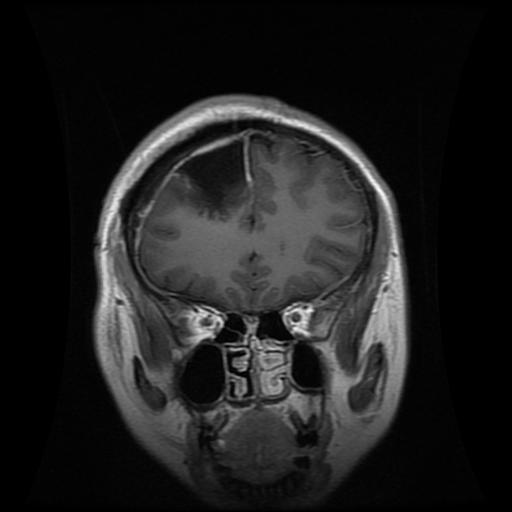
Label: glioma